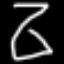
Label: hourglass